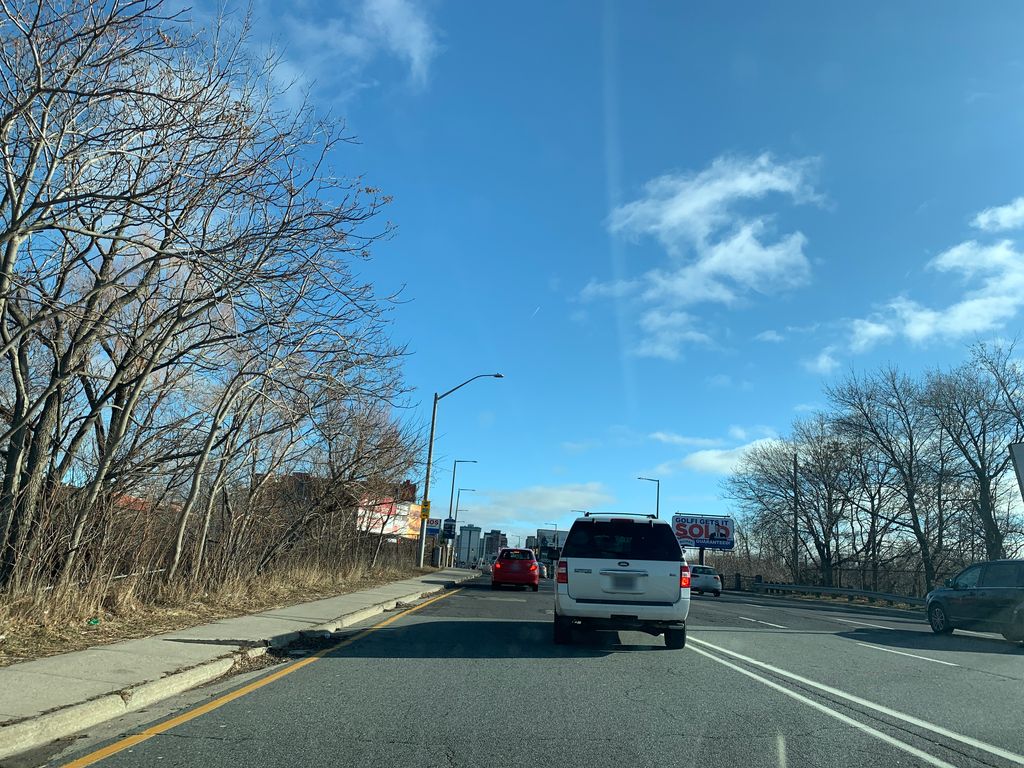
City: hamilton